RGB frame:
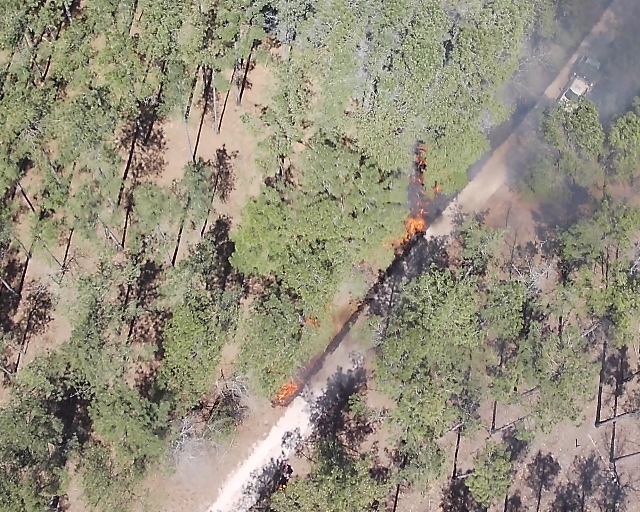
Thermal frame:
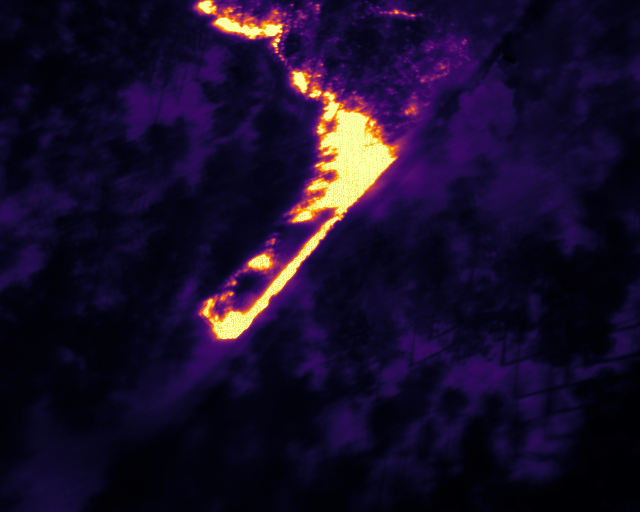
Captured: 2026-02-27 02:42:31
Pixels at or above 80 °C: 15845 (fraction of frame: 0.04836)